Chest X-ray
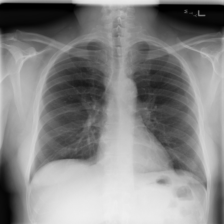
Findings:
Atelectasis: negative
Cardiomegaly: negative
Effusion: negative
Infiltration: negative
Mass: negative
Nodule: negative
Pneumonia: negative
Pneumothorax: negative
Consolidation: negative
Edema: negative
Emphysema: negative
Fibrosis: negative
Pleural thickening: negative
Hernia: negative